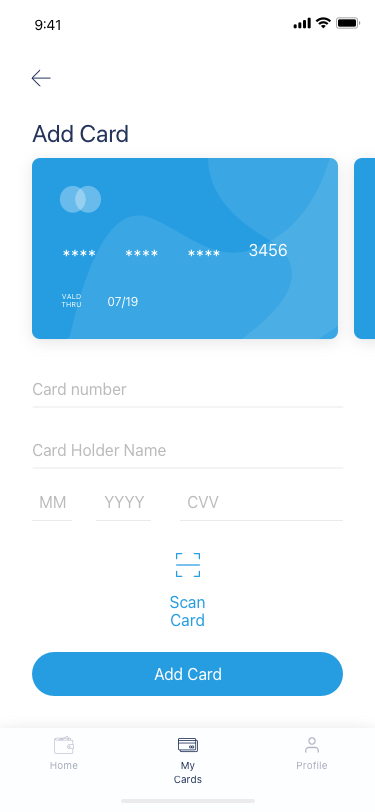
Text in this UI design:
****
****
****
3456
VALD
THRU
07/19
MM
YYYY
CVV
Scan Card